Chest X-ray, PA view. Patient: 64 years old, sex M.
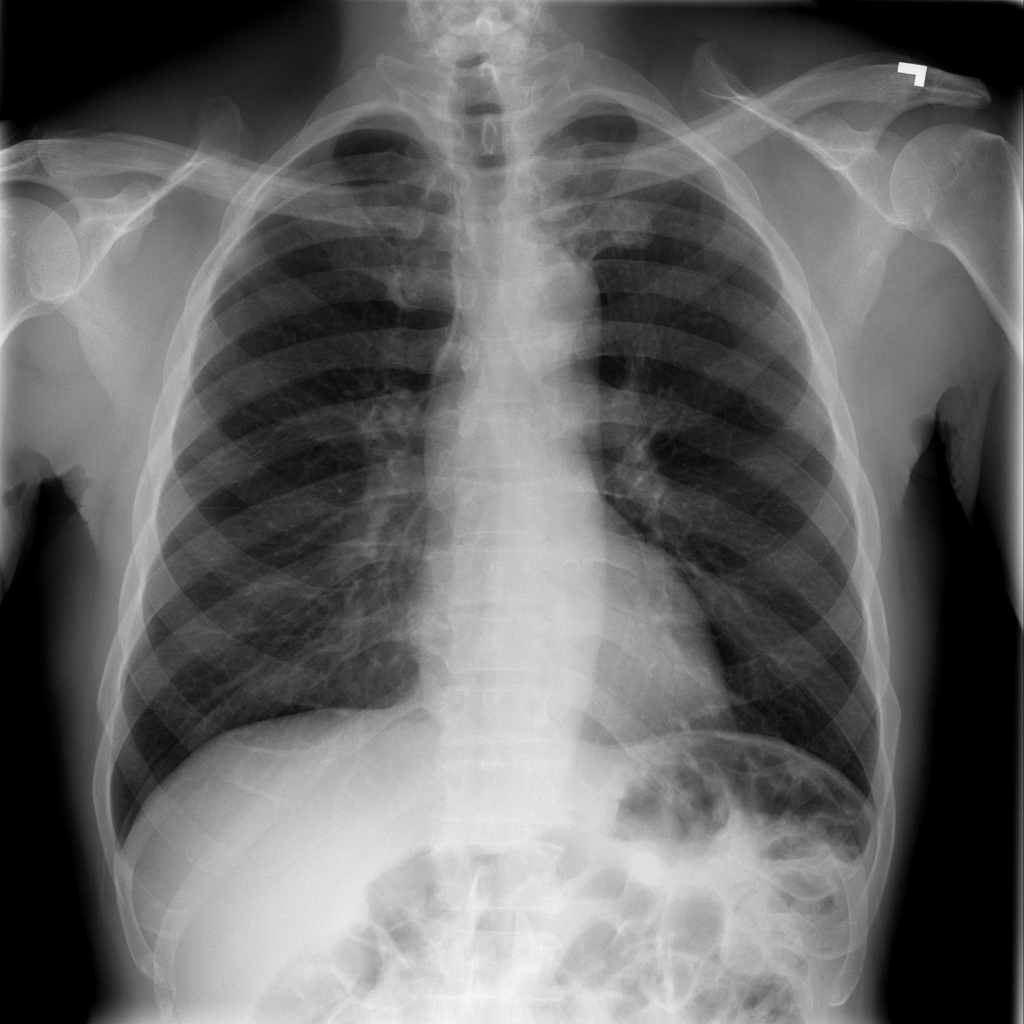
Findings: No Finding